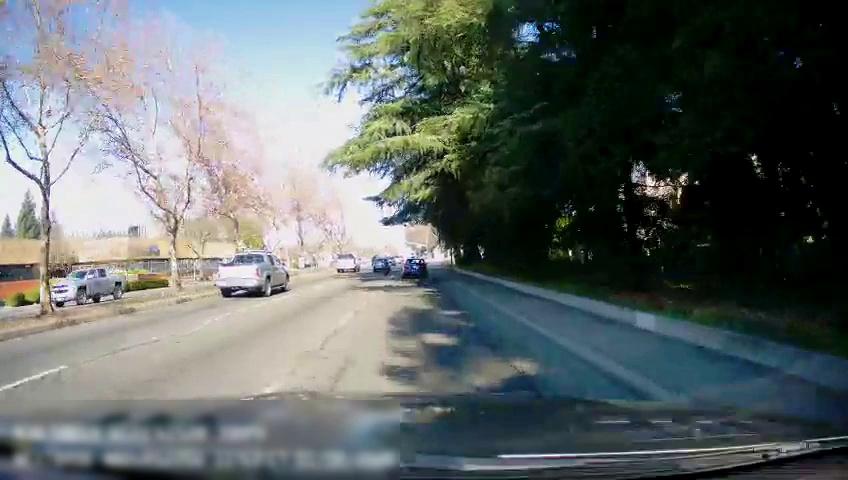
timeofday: Day
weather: Sunny
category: Drivable Space
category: Drivable Space
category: Vehicles | Truck
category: Vehicles | Car
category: Vehicles | Truck
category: Vehicles | Car
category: Vehicles | Truck
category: Lanes | Alternate Lane
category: Traffic | Lights